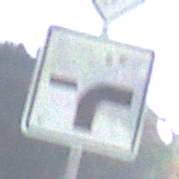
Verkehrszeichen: VerlaufVorfahrtsstrasse9
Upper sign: Vorfahrtsstrasse
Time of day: MorningAfternoon
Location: Outdoor (Nature)
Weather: PartlyCloudy
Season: NotSpecified
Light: Natural